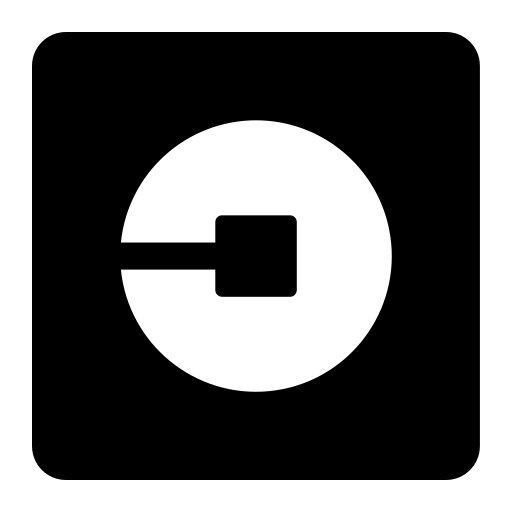
Tags: icon, FontAwesome, fa-icon, brand, uber